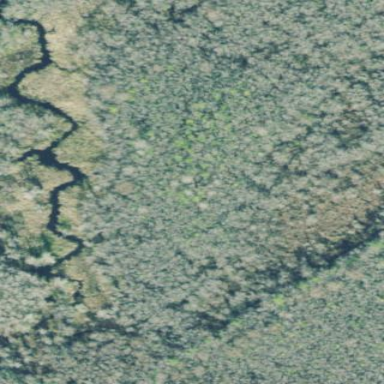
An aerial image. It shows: Swamp in wetland area.